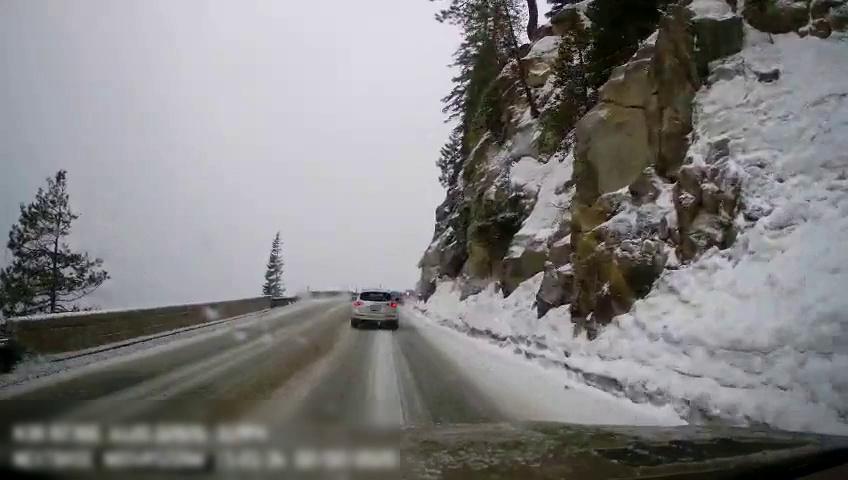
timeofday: Day
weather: Snowy
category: Drivable Space
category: Vehicles | SUV
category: Vehicles | Car